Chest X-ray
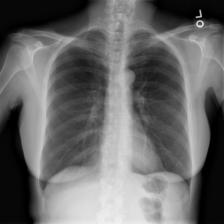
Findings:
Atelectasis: negative
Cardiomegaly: negative
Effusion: negative
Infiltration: negative
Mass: negative
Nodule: negative
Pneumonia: negative
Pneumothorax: negative
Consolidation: negative
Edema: negative
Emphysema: negative
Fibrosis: negative
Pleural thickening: negative
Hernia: negative